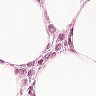
Metastatic tissue present: yes